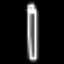
Label: pencil